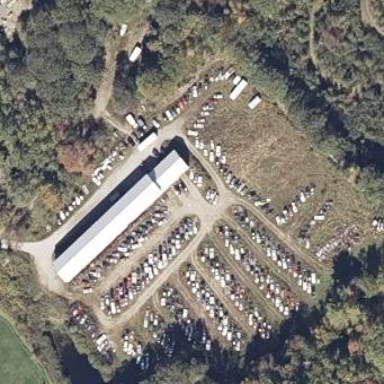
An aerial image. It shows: Commercial area designated for industrial use as auto wrecker.